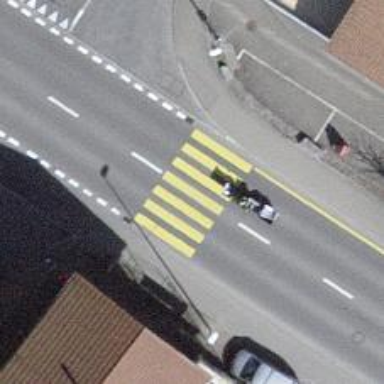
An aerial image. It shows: Zebra crossing on footway.